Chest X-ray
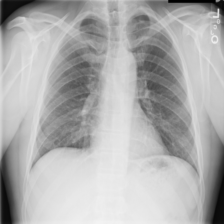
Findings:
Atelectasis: negative
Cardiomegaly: negative
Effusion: negative
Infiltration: negative
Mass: negative
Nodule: negative
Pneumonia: negative
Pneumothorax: negative
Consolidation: negative
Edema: negative
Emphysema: negative
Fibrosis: negative
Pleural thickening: negative
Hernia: negative